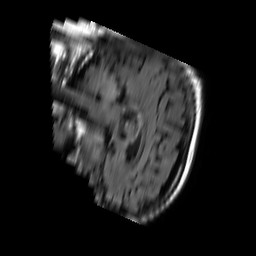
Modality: FLAIR
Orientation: sagittal
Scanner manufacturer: philips
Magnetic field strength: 1.5 T
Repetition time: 6 s
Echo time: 0.12 s